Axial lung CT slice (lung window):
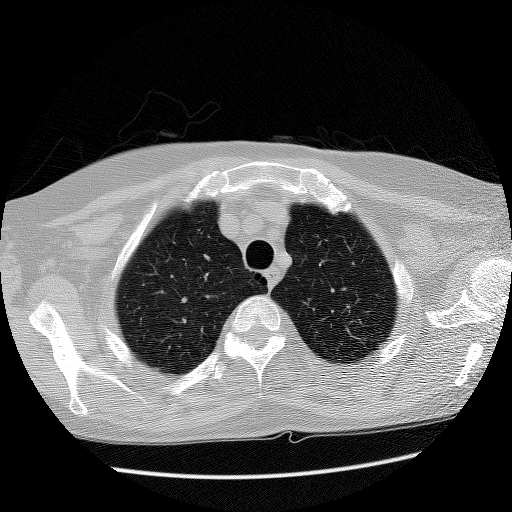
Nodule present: no